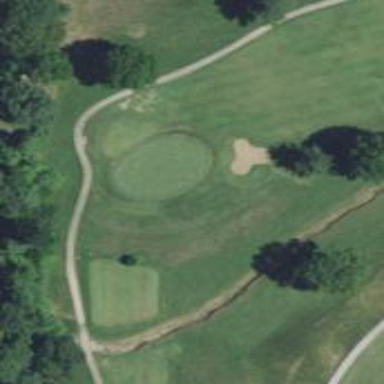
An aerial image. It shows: Golf hole.